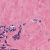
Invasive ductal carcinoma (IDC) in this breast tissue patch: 1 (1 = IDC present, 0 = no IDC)